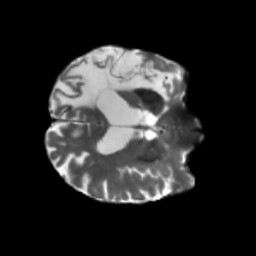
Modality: T2w
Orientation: axial
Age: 52
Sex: male
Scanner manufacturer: siemens
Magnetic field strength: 3 T
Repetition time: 5.25 s
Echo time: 0.08 s